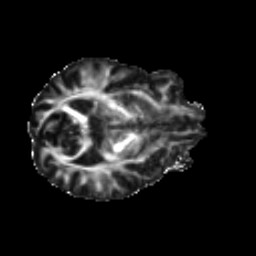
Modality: FA
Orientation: axial
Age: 42
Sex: male
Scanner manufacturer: ge
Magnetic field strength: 3 T
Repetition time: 7.8 s
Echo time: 0.0608 s